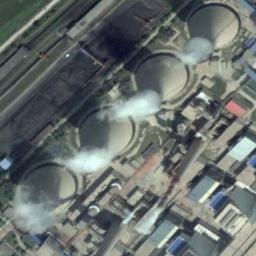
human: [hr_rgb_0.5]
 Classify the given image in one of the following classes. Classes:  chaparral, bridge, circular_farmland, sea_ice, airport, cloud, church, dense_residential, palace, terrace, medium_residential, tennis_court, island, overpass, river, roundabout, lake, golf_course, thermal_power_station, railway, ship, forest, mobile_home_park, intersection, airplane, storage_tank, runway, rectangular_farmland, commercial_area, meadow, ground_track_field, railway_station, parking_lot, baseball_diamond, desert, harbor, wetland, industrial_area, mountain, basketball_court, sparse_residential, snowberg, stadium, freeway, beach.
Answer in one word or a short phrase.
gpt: thermal_power_station